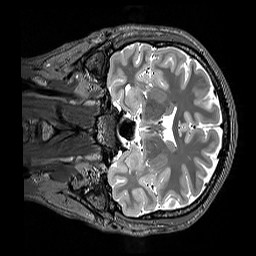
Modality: T2w
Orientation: coronal
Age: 28
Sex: male
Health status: healthy
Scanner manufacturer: siemens
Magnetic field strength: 3 T
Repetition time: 3.2 s
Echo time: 0.568 s